This continuous-wavelet-transform scalogram was computed from a bearing vibration snapshot. Based on the visible evidence, which condition applies: normal, inner_race, outer_race, ball?
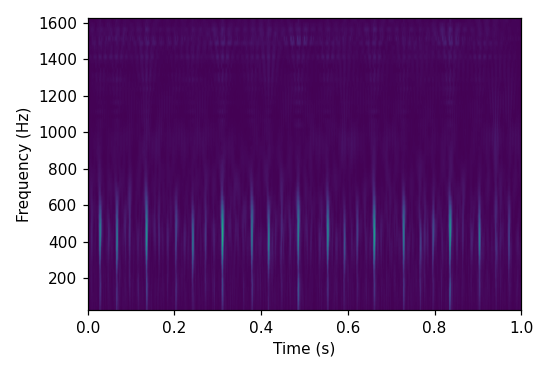
Answer: outer_race